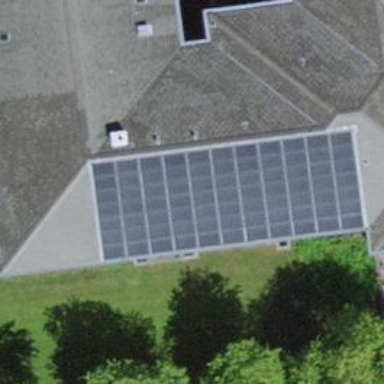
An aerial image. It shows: Solar power generator using photovoltaic panels.